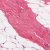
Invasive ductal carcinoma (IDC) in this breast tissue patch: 0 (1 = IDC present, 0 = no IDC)